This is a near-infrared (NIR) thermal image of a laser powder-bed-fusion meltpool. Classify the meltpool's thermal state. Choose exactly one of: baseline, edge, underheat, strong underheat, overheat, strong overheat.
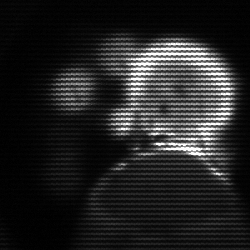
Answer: baseline